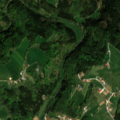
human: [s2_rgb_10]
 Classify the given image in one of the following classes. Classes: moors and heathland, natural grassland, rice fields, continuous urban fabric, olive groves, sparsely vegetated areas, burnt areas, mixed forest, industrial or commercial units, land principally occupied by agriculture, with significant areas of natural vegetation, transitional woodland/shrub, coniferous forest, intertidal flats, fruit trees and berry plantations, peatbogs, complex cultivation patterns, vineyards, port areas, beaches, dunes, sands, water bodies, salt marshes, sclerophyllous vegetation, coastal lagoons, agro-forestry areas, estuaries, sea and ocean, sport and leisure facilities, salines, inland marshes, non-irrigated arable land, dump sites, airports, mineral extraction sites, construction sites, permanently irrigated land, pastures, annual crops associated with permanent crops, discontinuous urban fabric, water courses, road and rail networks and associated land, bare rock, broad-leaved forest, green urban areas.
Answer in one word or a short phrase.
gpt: pastures, complex cultivation patterns, mixed forest